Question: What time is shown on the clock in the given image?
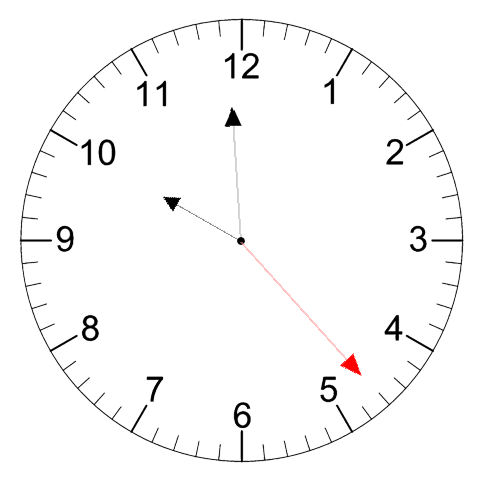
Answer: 09:59:23